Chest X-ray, PA view. Patient: 45 years old, sex F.
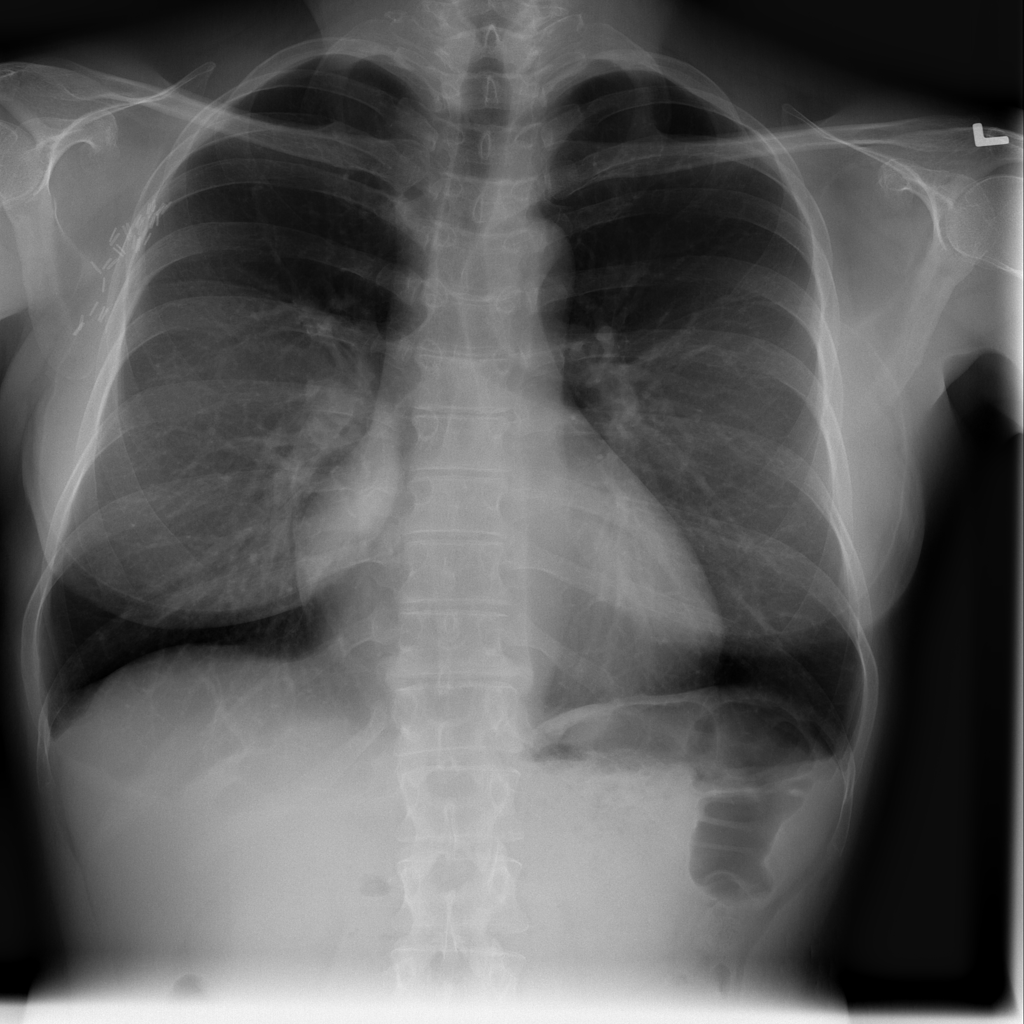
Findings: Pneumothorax